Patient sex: M
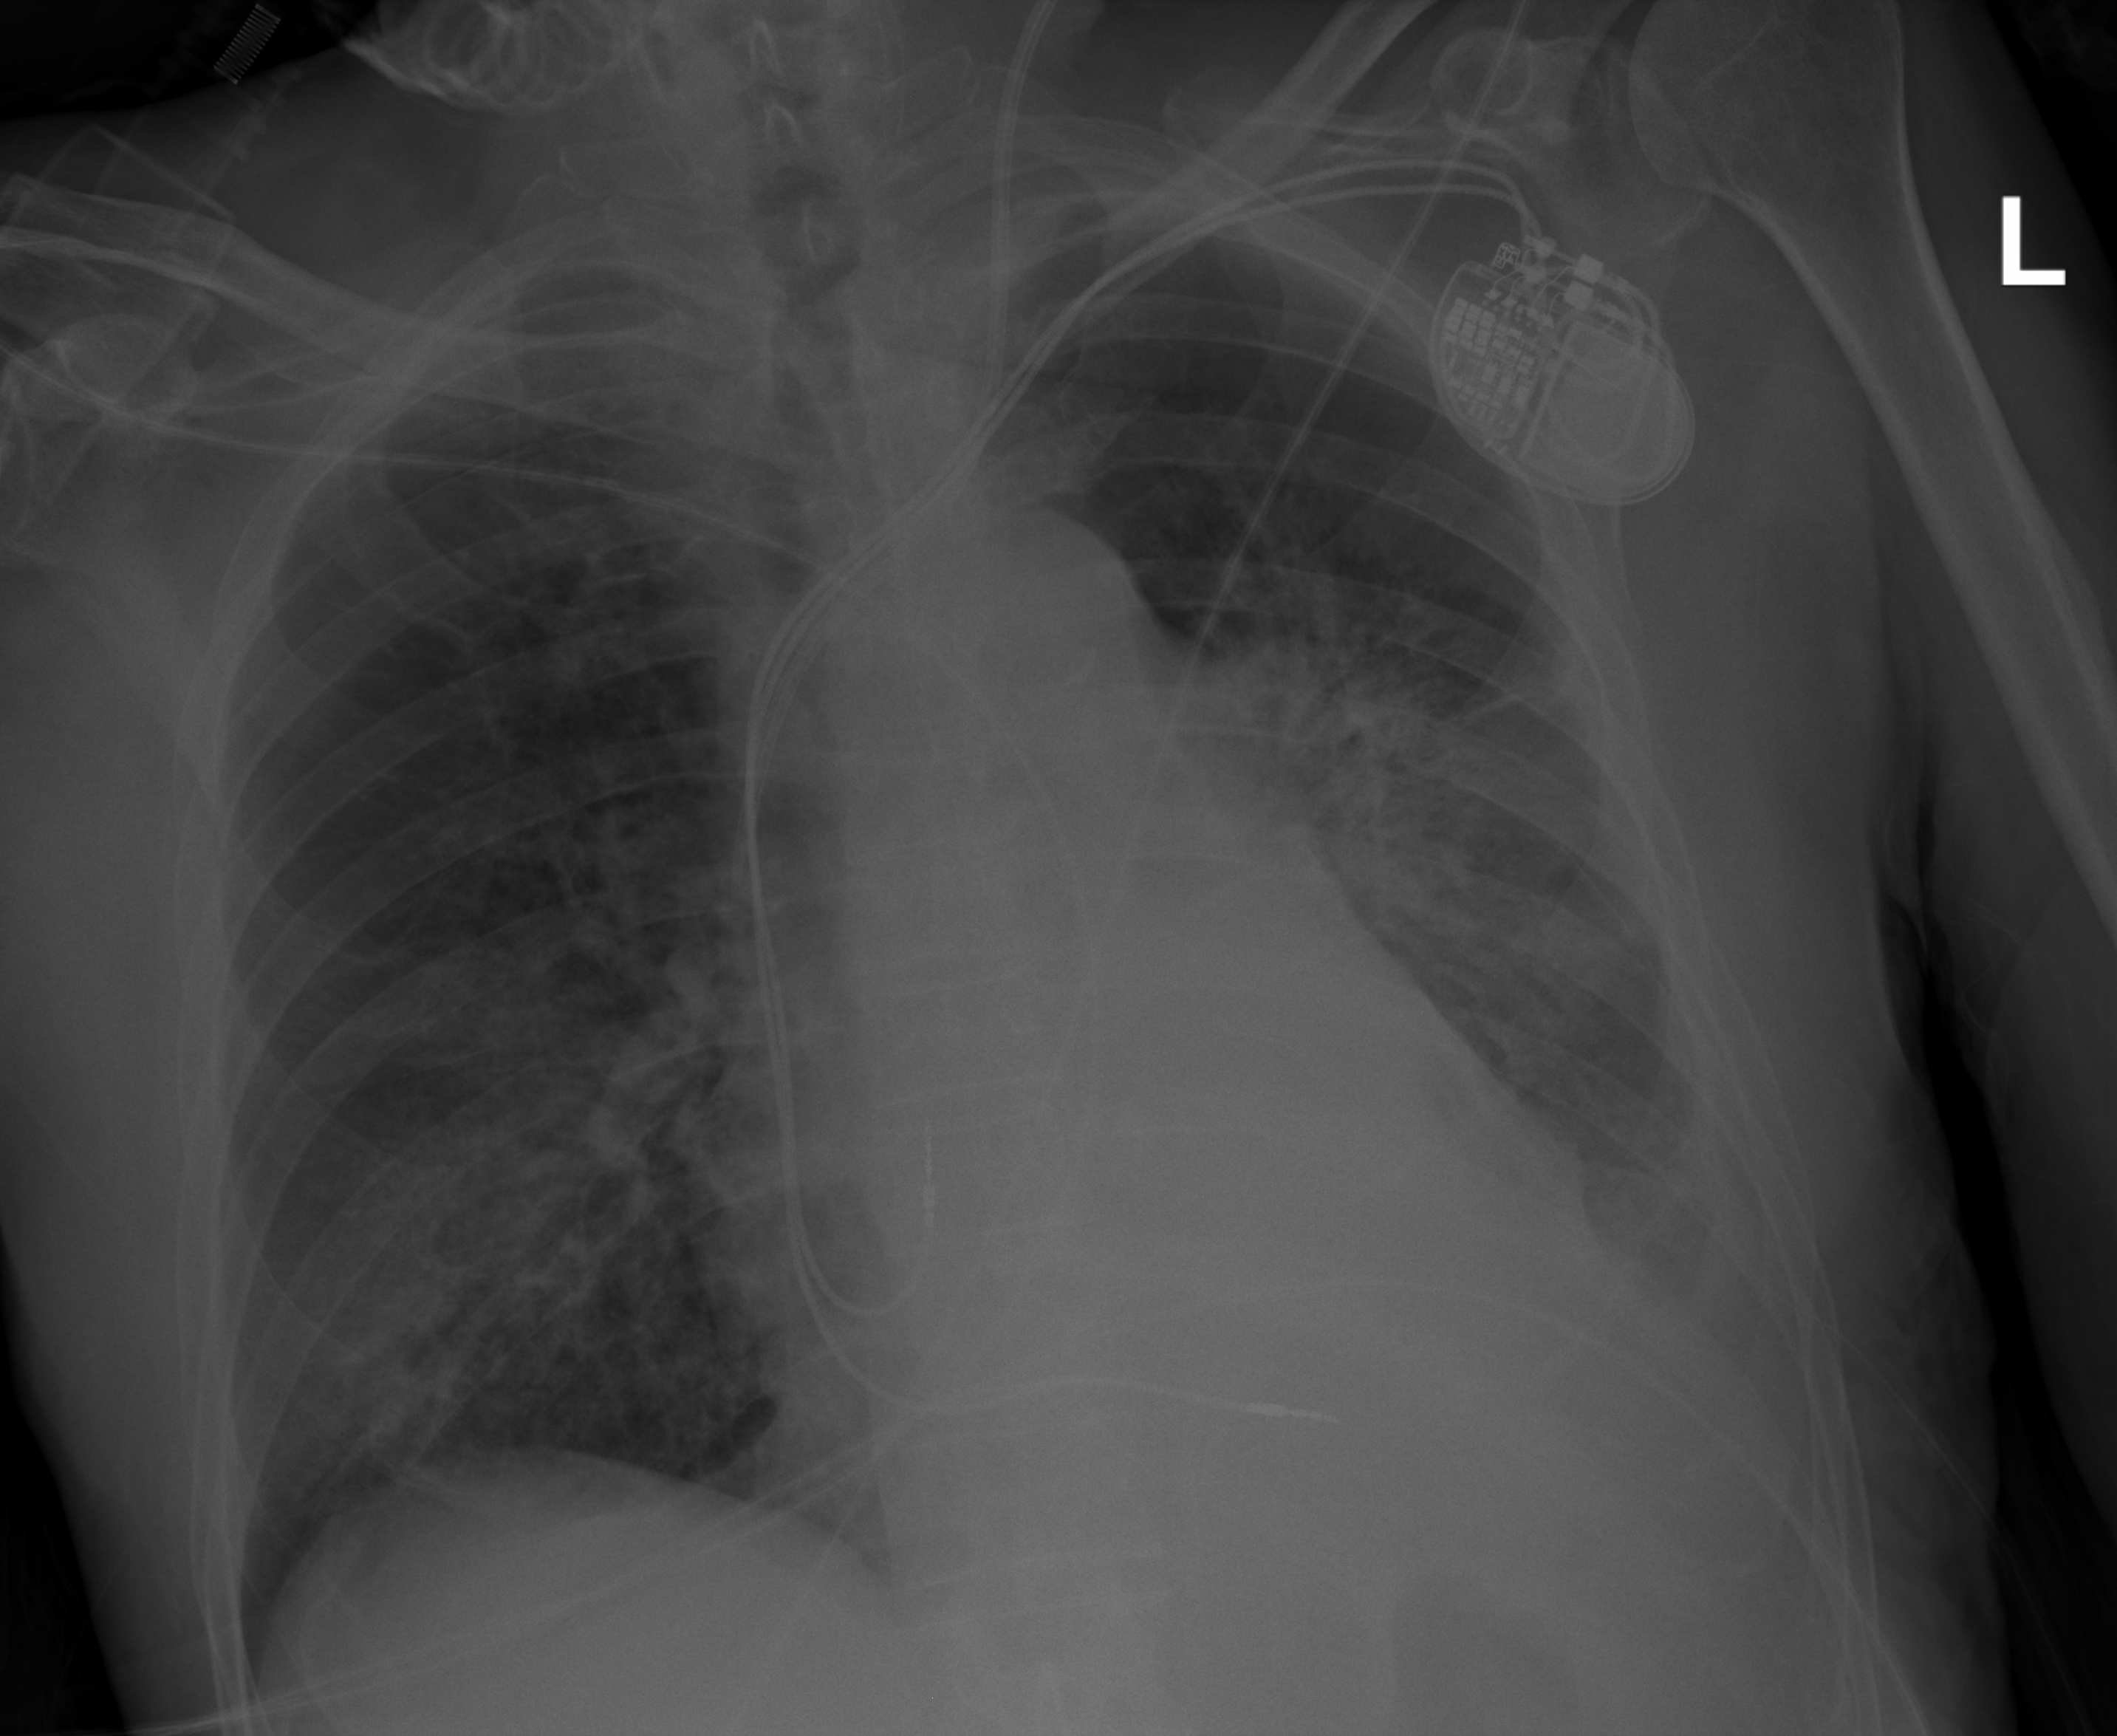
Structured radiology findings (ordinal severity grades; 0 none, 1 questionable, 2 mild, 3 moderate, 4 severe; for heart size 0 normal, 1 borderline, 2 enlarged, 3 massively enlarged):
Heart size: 2
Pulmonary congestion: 0
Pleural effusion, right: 0
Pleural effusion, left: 3
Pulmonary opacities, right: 2
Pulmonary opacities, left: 2
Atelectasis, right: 0
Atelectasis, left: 2